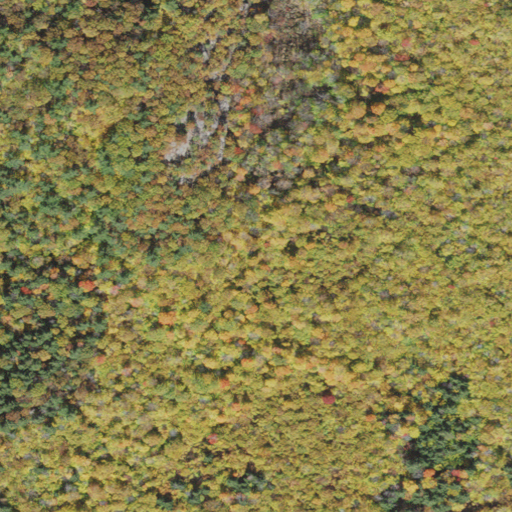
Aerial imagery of bench in New Hampshire named Watson Ledge containing deciduous forest, mixed forest, shrub, and evergreen forest